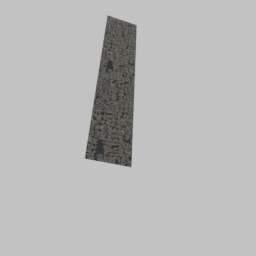
Label: architecture